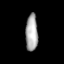
Tissue: lung
Cell type: Fibroblasts
Senescence score: 0.6727
Nuclear area (px): 444
Mean DAPI intensity: 168.534